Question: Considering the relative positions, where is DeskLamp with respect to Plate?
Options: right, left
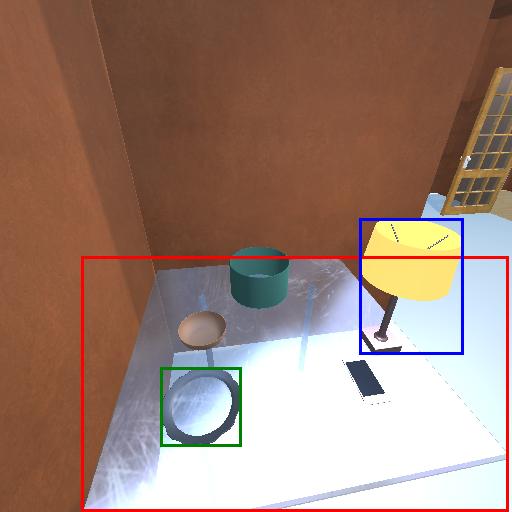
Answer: right